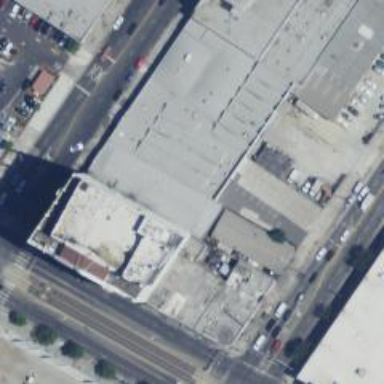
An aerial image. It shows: Commercial building.